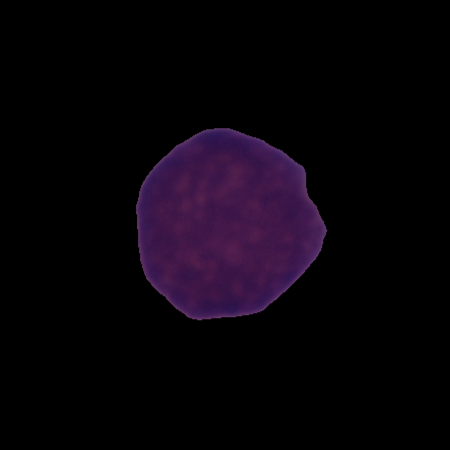
Label: cancer